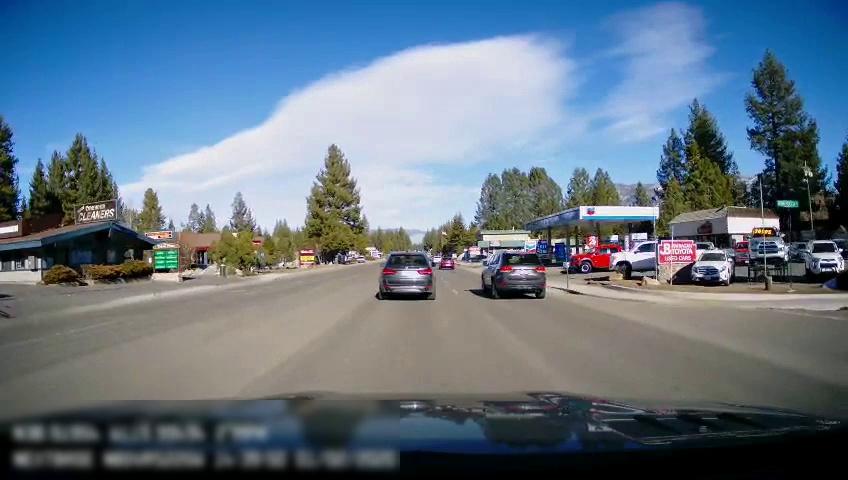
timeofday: Day
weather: Sunny
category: Drivable Space
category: Vehicles | Car
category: Vehicles | Truck
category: Vehicles | Truck
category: Vehicles | SUV
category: Vehicles | SUV
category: Vehicles | SUV
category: Vehicles | SUV
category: Vehicles | SUV
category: Vehicles | Car
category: Vehicles | SUV
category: Lanes | Opposite Lane
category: Lanes | Current Lane